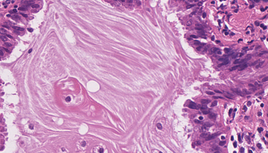
Tumor epithelial tissue: yes
Tumor-associated stroma tissue: yes
Normal tissue: no